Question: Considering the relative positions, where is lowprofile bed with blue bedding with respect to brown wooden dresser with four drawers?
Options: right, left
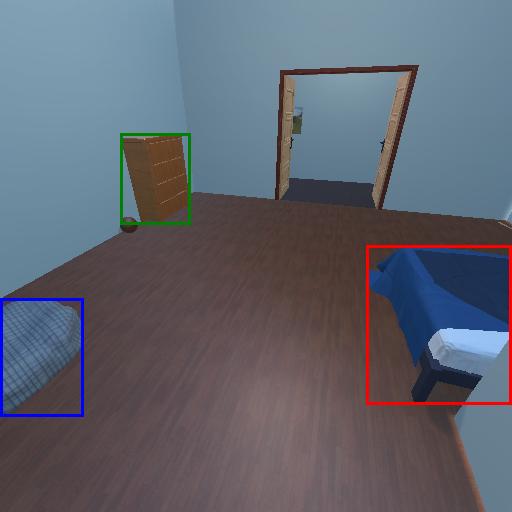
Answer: right